Question: I'm creating an installer with Inno Setup and I want to set a .bmp image as background, but the "Out of System resources" keeps popping up randomly (sometimes it pops up, sometimes it doesn't) in the Welcome page and in the "Setup completed" (basically the only pages with the image).

I tried different sizes and bit depths but that doesn't solve it (and it never says "Invalid Bitmap image", so I don't think that's the problem).
Do you guys have more info about this?
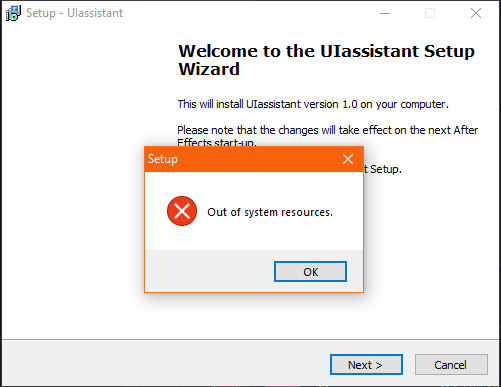
Answer: I found the solution! (thanks to Andrew Truckle for the hint).
> Please see this discussion: news.jrsoftware.org/news/innosetup/msg105110.html. I assume you are using non-Unicode. Consider trying the v6 beta available on the website.
This error shows up in non_Unicode builds of Inno Setup (I guess it's an encoding problem?).
Downloading the Unicode one solved it!